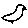
Label: bird